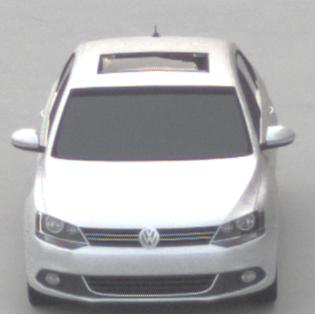
Make: VW
Model: Jetta 1.2 TSI
Detailed model: Jetta (IV)
Model produced from: 2011/01
Model produced until: 2014/08
Doors: 4
Color: white
Road condition: dry road
Daytime: morning or afternoon
Contrast: low contrast